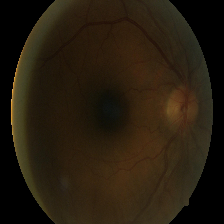
Diabetic retinopathy grade: Moderate